Interaction volume radius: 10 \u00c5
Interaction volume height: 20 \u00c5
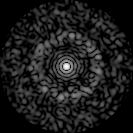
Disorder parameter: 0.8553